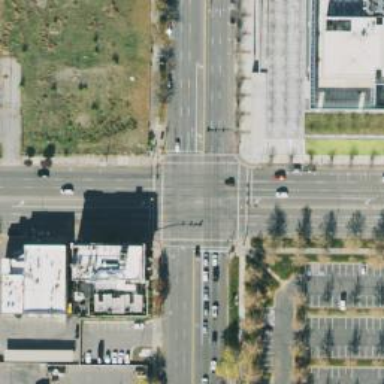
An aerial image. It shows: Crossing with marked lines on the road.